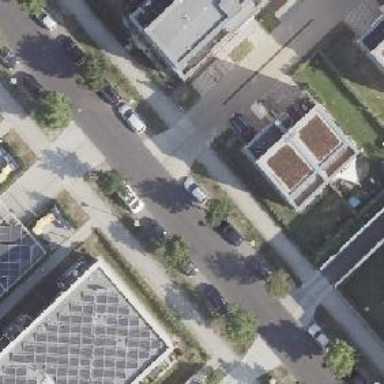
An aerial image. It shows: Residential road with asphalt surface and separate sidewalks. There is parallel parking on both sides of the street.